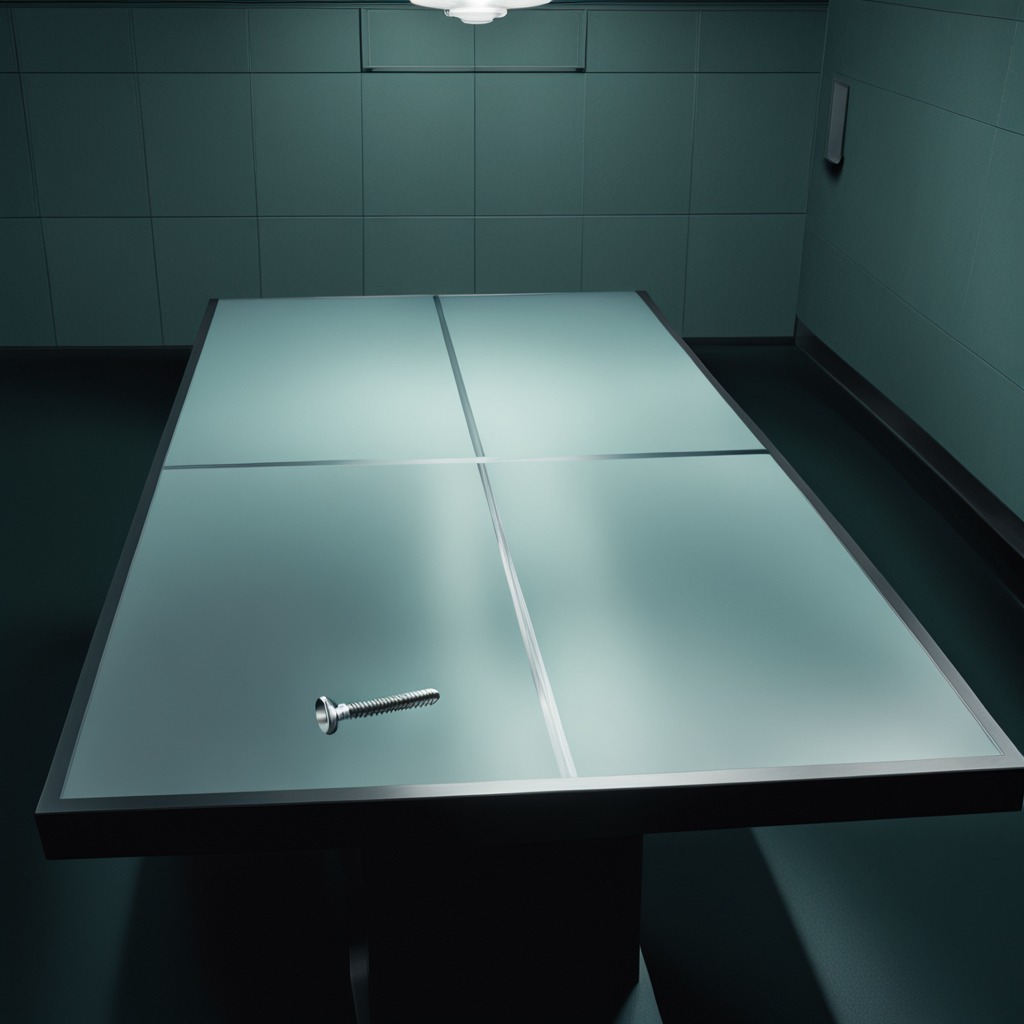
A metal screw is lying on the clean empty table in a railway signal maintenance room.